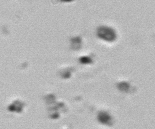
Label: Phaeocystis